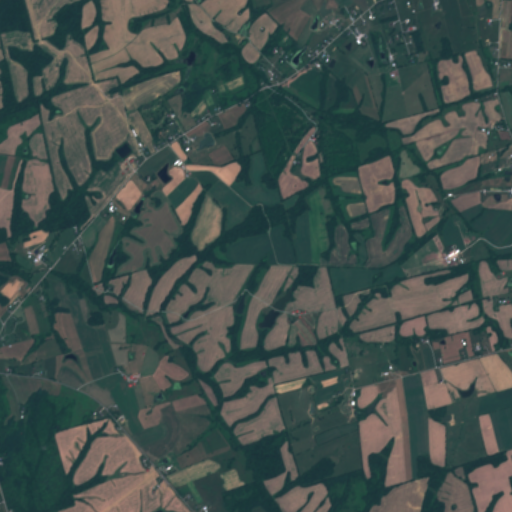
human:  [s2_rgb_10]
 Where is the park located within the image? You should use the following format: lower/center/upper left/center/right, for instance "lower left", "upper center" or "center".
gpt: The park is located in the lower left of the image.
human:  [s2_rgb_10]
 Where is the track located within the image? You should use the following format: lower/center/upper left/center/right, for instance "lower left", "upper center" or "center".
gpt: There is no track in the image.